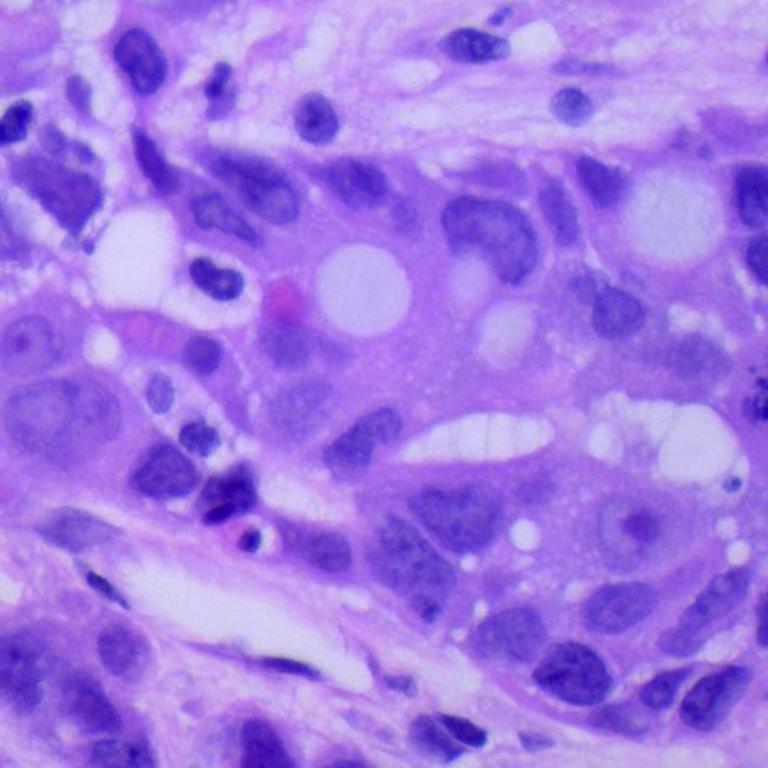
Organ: lung
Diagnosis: adenocarcinomas